Question: I hope that this flow chart adequately describes what I would like to happen.

The webpage in question is <URL>. It is the top textbox and the "Latin to English" button. You can type in "Semper" as an example of how it outputs/works.
My Question: How in the world do you code this kind of thing?!
Thanks for helping on what seems to me like a huge request!
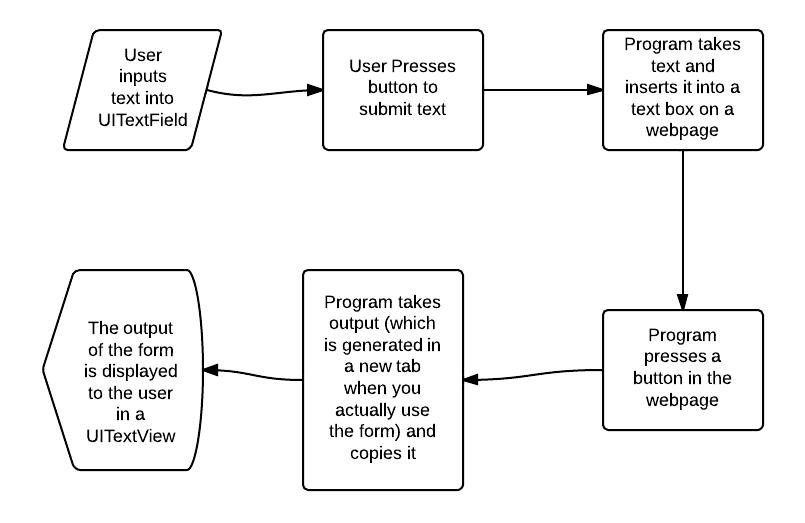
Answer: You need to use this url: <URL> and attach the world.
So, If you called the text field textInput the code is this:
'''
NSString *toTranslate = self.textInput.text;
NSString *url = [NSString stringWithFormat:@"http://www.archives.nd.edu/cgi-bin/wordz.pl?english=%@", toTranslate];
NSString *response = [NSString stringWithContentsOfURL:[NSURL URLWithString:url] encoding:UTF8Encoding error:nil];
NSLog(@"Response %@", response);
'''
If you want to have a single word you need to parse the response of the server, but it's a little bit more complicated.